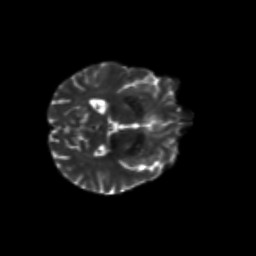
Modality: T2w
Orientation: axial
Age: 45
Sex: female
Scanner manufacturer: siemens
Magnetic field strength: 3 T
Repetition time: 8.6 s
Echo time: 0.095 s